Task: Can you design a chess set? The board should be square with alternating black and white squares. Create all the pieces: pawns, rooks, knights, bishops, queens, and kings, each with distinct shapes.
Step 3263:
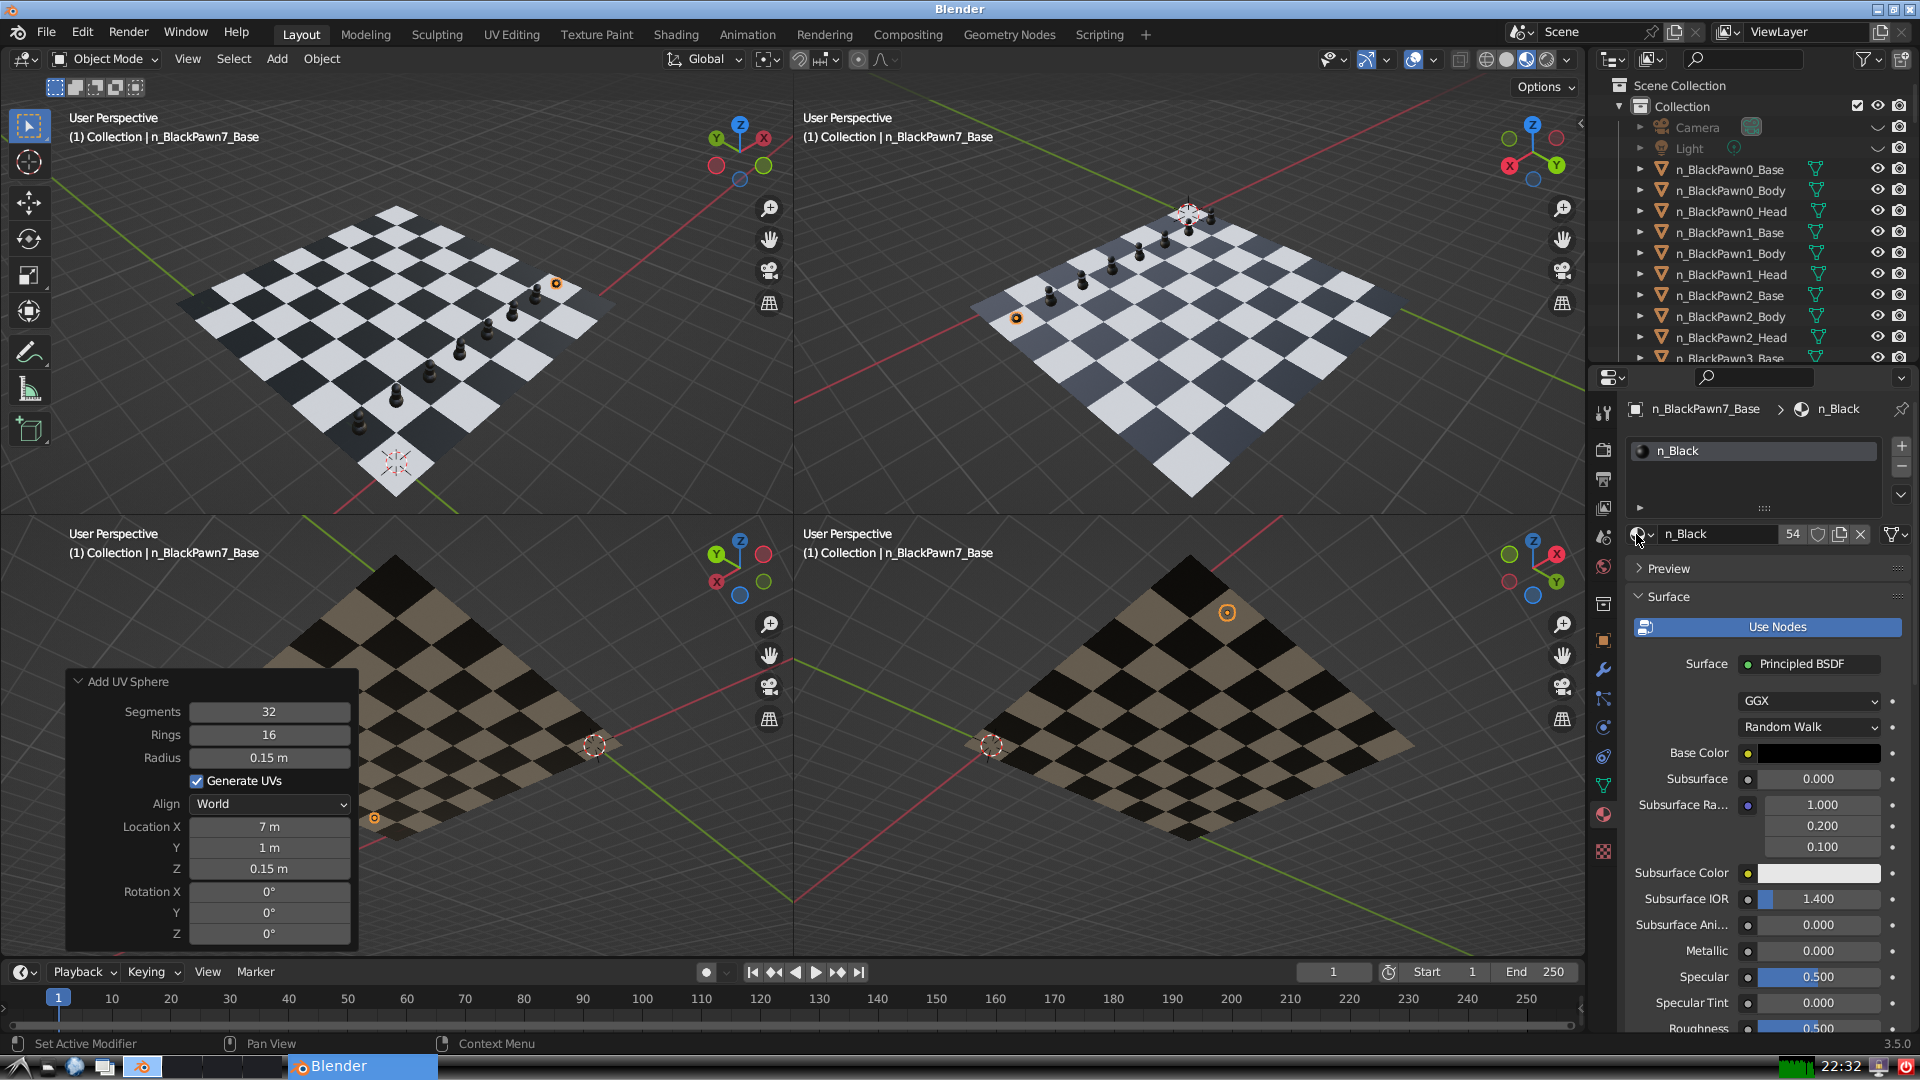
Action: {"mouse_move": [278, 58]}